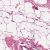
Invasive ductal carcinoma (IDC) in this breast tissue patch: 0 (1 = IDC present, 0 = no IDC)